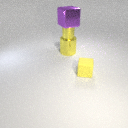
large purple metal cube above small yellow metal cylinder